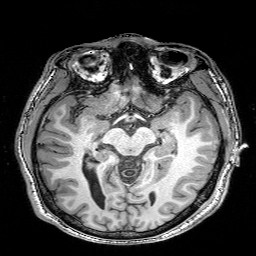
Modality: T1w
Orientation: coronal
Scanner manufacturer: siemens
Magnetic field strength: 3 T
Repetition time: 2.25 s
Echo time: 0.00418 s